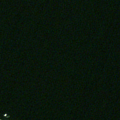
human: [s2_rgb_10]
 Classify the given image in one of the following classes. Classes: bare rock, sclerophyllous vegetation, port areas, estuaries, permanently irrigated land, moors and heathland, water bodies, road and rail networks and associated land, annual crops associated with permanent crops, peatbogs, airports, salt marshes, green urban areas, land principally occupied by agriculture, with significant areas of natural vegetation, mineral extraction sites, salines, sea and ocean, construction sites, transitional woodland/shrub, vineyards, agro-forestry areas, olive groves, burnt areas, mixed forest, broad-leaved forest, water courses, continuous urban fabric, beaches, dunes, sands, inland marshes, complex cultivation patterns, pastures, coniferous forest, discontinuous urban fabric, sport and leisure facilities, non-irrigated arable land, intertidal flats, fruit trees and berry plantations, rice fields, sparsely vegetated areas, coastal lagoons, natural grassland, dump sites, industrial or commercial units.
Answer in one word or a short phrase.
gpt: sea and ocean